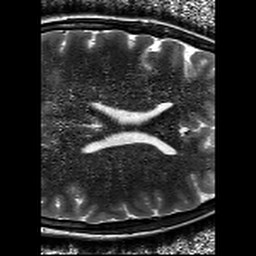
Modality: T2w
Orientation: axial
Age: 19
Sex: female
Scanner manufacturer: siemens
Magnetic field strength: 3 T
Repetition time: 11.39 s
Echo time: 0.09 s